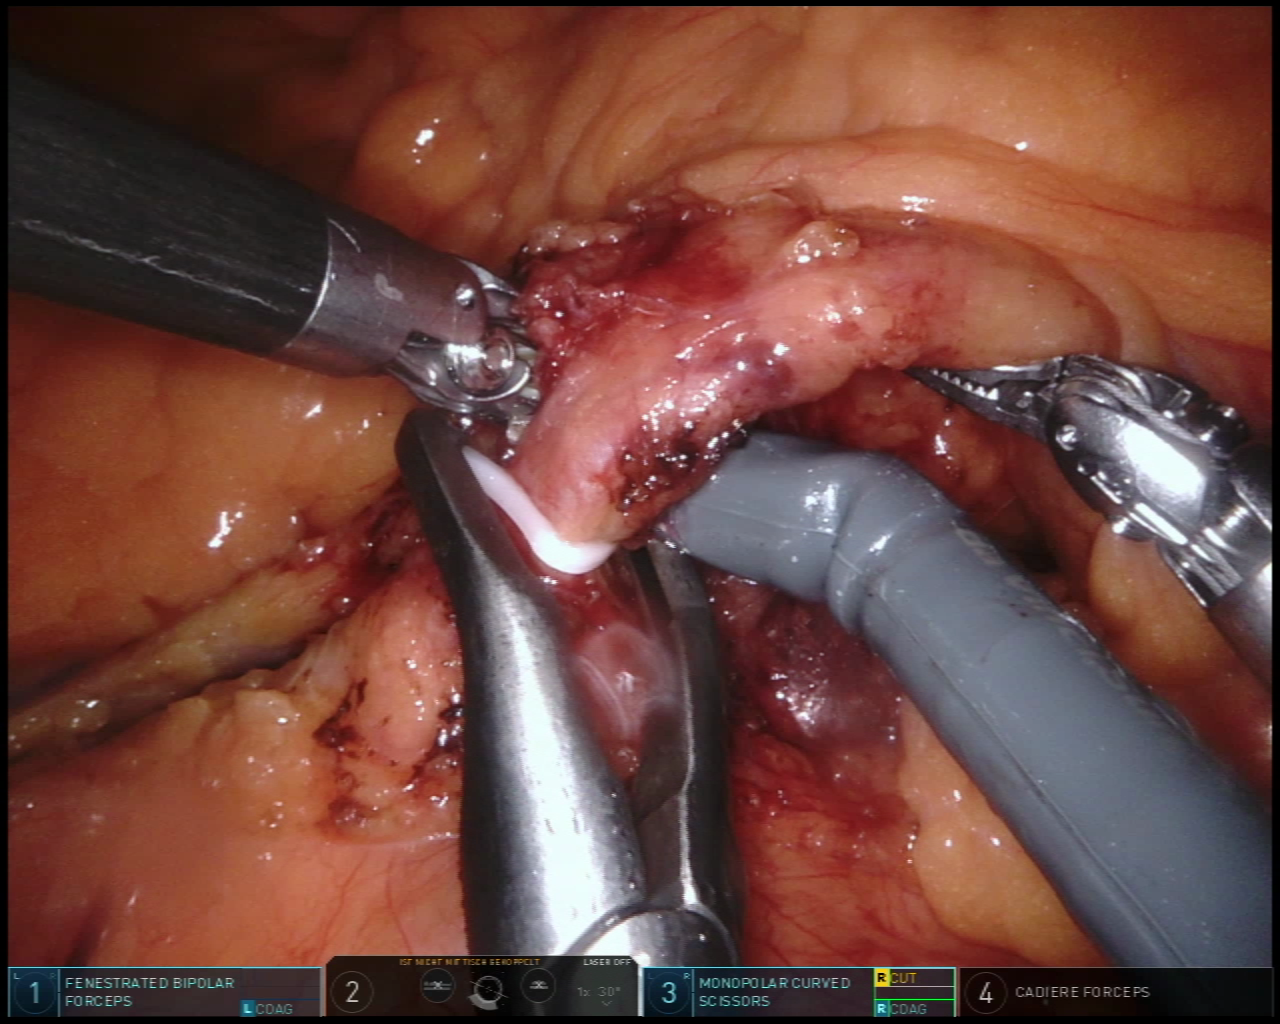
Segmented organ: inferior_mesenteric_artery
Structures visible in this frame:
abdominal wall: no
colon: no
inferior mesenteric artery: yes
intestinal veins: no
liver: no
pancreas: no
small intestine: no
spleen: no
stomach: no
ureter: no
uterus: no
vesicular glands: no